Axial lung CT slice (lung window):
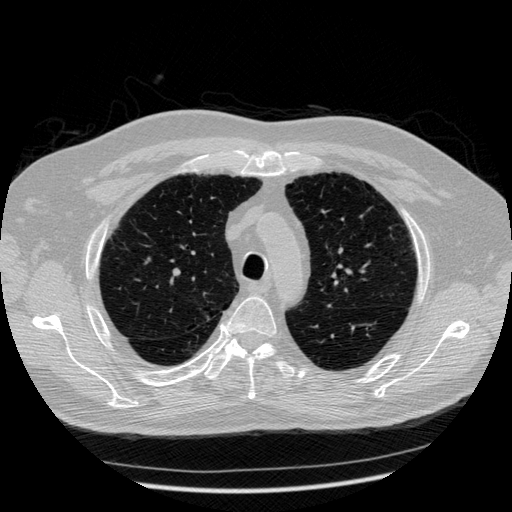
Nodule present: no